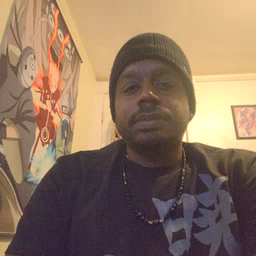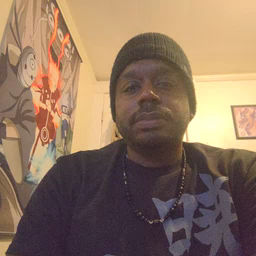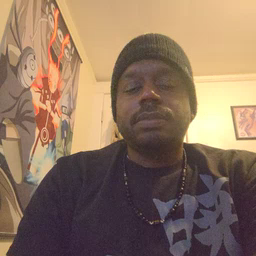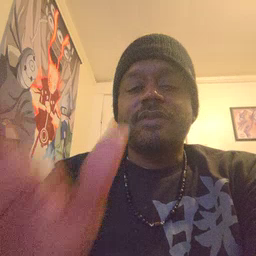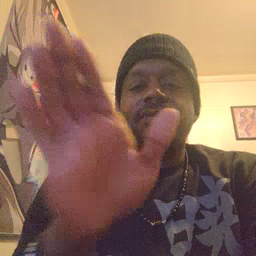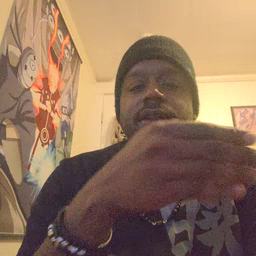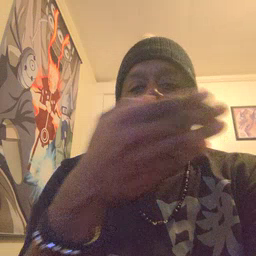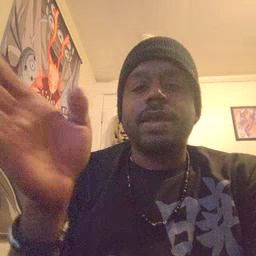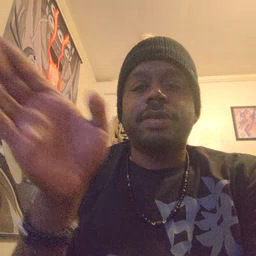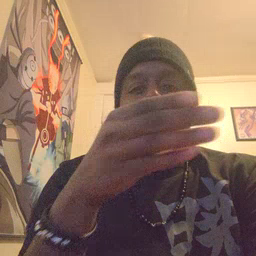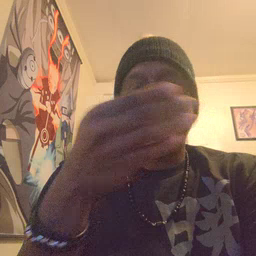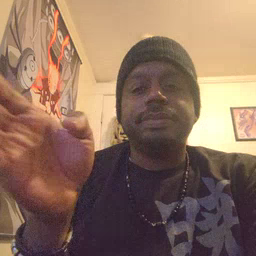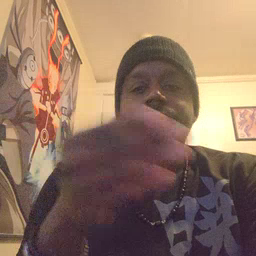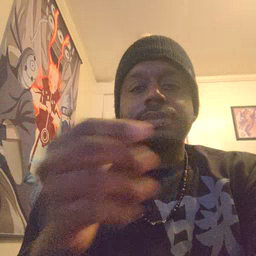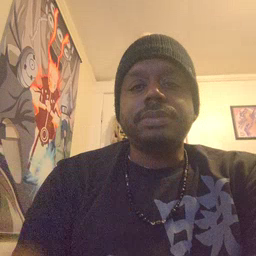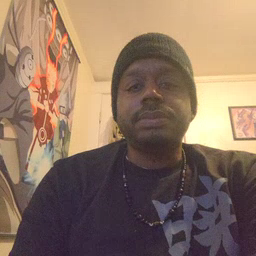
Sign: flag